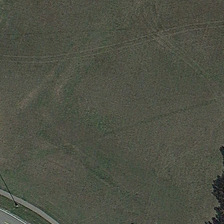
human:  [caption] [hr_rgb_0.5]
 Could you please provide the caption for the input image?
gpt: a few trees were planted around the pasture .

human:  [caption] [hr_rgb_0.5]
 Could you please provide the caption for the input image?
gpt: there is a broad road next to the ranch .

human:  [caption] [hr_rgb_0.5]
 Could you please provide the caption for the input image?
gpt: a few trees were planted around the pasture .

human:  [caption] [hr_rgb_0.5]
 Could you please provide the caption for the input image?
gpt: there is a broad road next to the ranch .

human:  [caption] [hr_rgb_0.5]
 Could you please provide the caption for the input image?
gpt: a few trees were planted around the pasture .